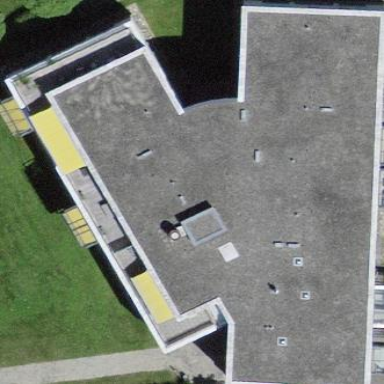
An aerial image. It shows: Office building with flat roof.